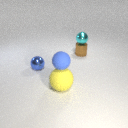
small brown metal cylinder behind large yellow rubber sphere